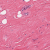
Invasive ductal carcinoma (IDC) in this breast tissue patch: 0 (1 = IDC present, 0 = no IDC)